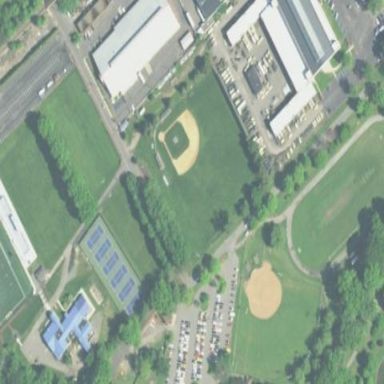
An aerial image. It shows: Baseball pitch for leisure and sports activities.